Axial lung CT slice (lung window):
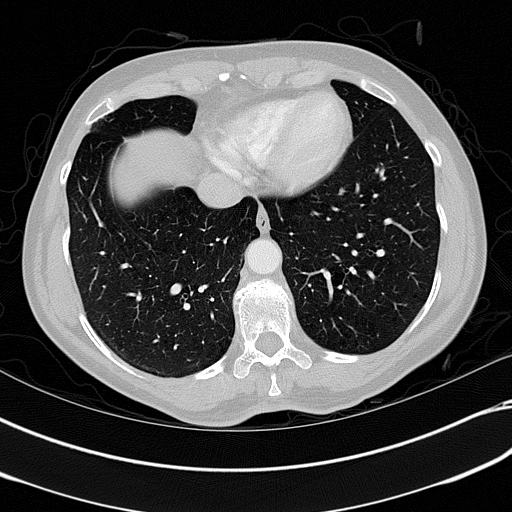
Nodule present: no